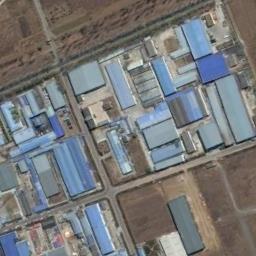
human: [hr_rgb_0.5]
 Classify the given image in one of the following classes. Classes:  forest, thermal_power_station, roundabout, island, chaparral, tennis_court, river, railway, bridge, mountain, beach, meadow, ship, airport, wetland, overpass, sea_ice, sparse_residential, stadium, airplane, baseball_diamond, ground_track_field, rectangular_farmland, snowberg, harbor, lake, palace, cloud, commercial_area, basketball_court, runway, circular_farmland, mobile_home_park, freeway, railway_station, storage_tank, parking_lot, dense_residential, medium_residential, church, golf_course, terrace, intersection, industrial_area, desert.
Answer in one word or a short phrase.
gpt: industrial_area